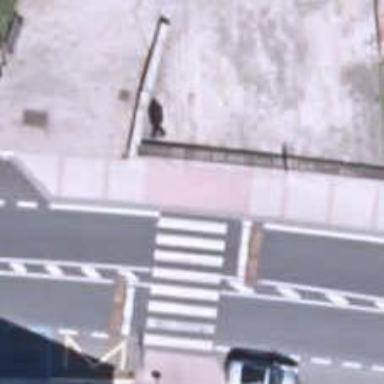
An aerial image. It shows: Sidewalk along the footway.